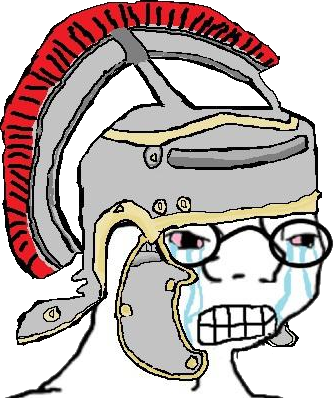
Label: 5_Zoomer